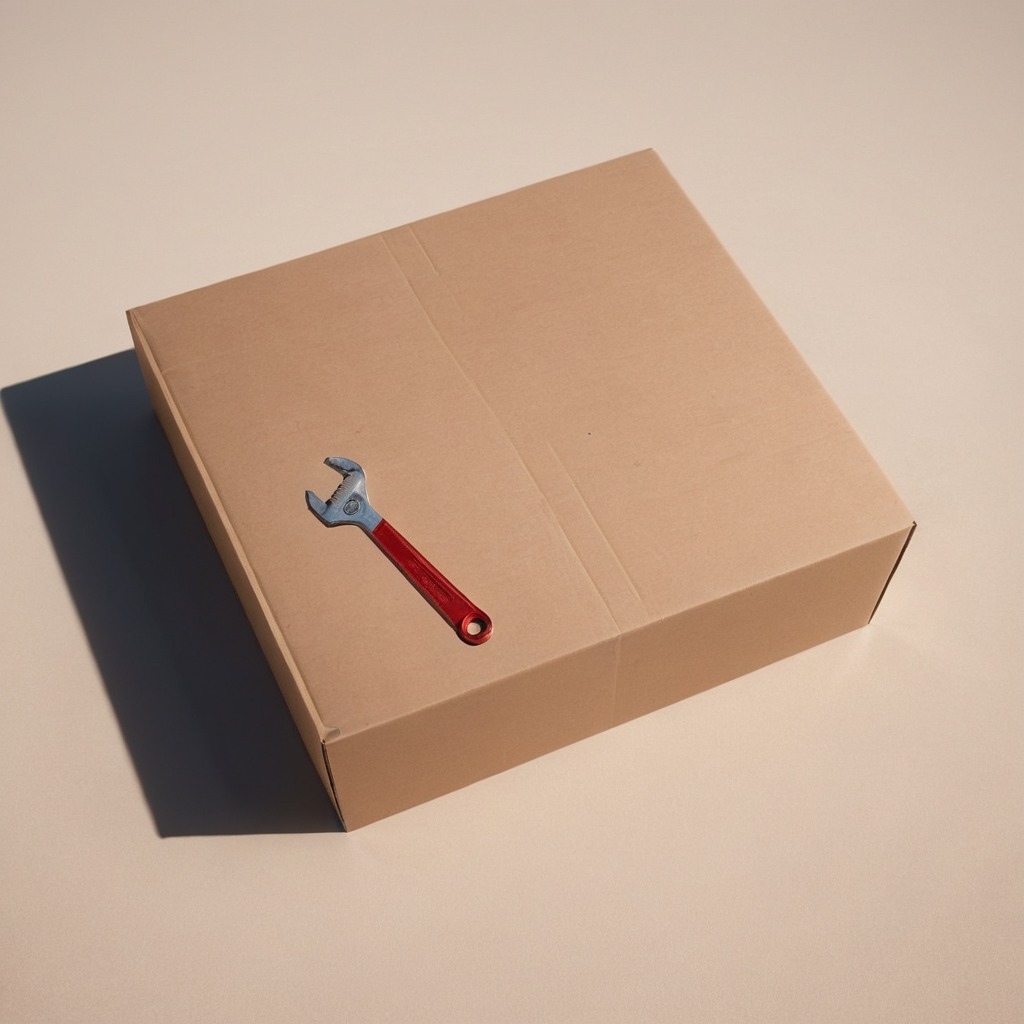
An wrench is lying on the cardboard box surface.